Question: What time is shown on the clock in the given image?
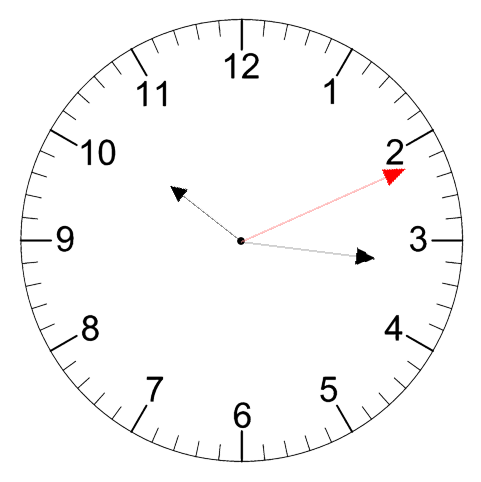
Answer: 10:16:11